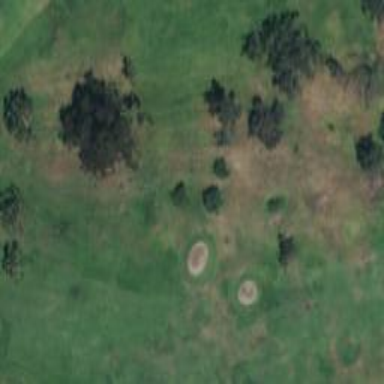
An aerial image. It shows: Golf rough area.